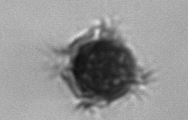
Label: Mesodinium